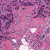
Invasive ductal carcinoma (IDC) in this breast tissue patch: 1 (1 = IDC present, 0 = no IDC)